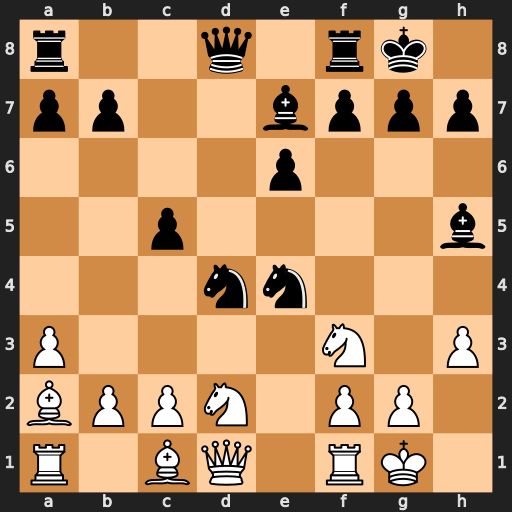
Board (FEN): r2q1rk1/pp2bppp/4p3/2p4b/3nn3/P4N1P/BPPN1PP1/R1BQ1RK1
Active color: w
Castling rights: -
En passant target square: -
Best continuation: Nxe4 Nxf3+ gxf3 Qxd1 Rxd1